Aerial crown-view tile of a tropical tree (Barro Colorado Island, Panama), acquired 20250124:
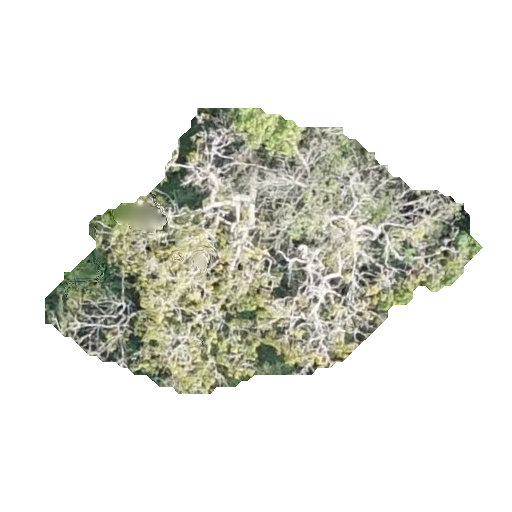
Species: Ceiba pentandra
GBIF accepted scientific name: Ceiba pentandra
Crown area: 114.802 m²